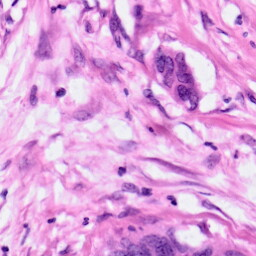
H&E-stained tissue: Pancreatic